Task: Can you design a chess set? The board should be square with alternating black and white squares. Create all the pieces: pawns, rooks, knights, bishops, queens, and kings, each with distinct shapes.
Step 2995:
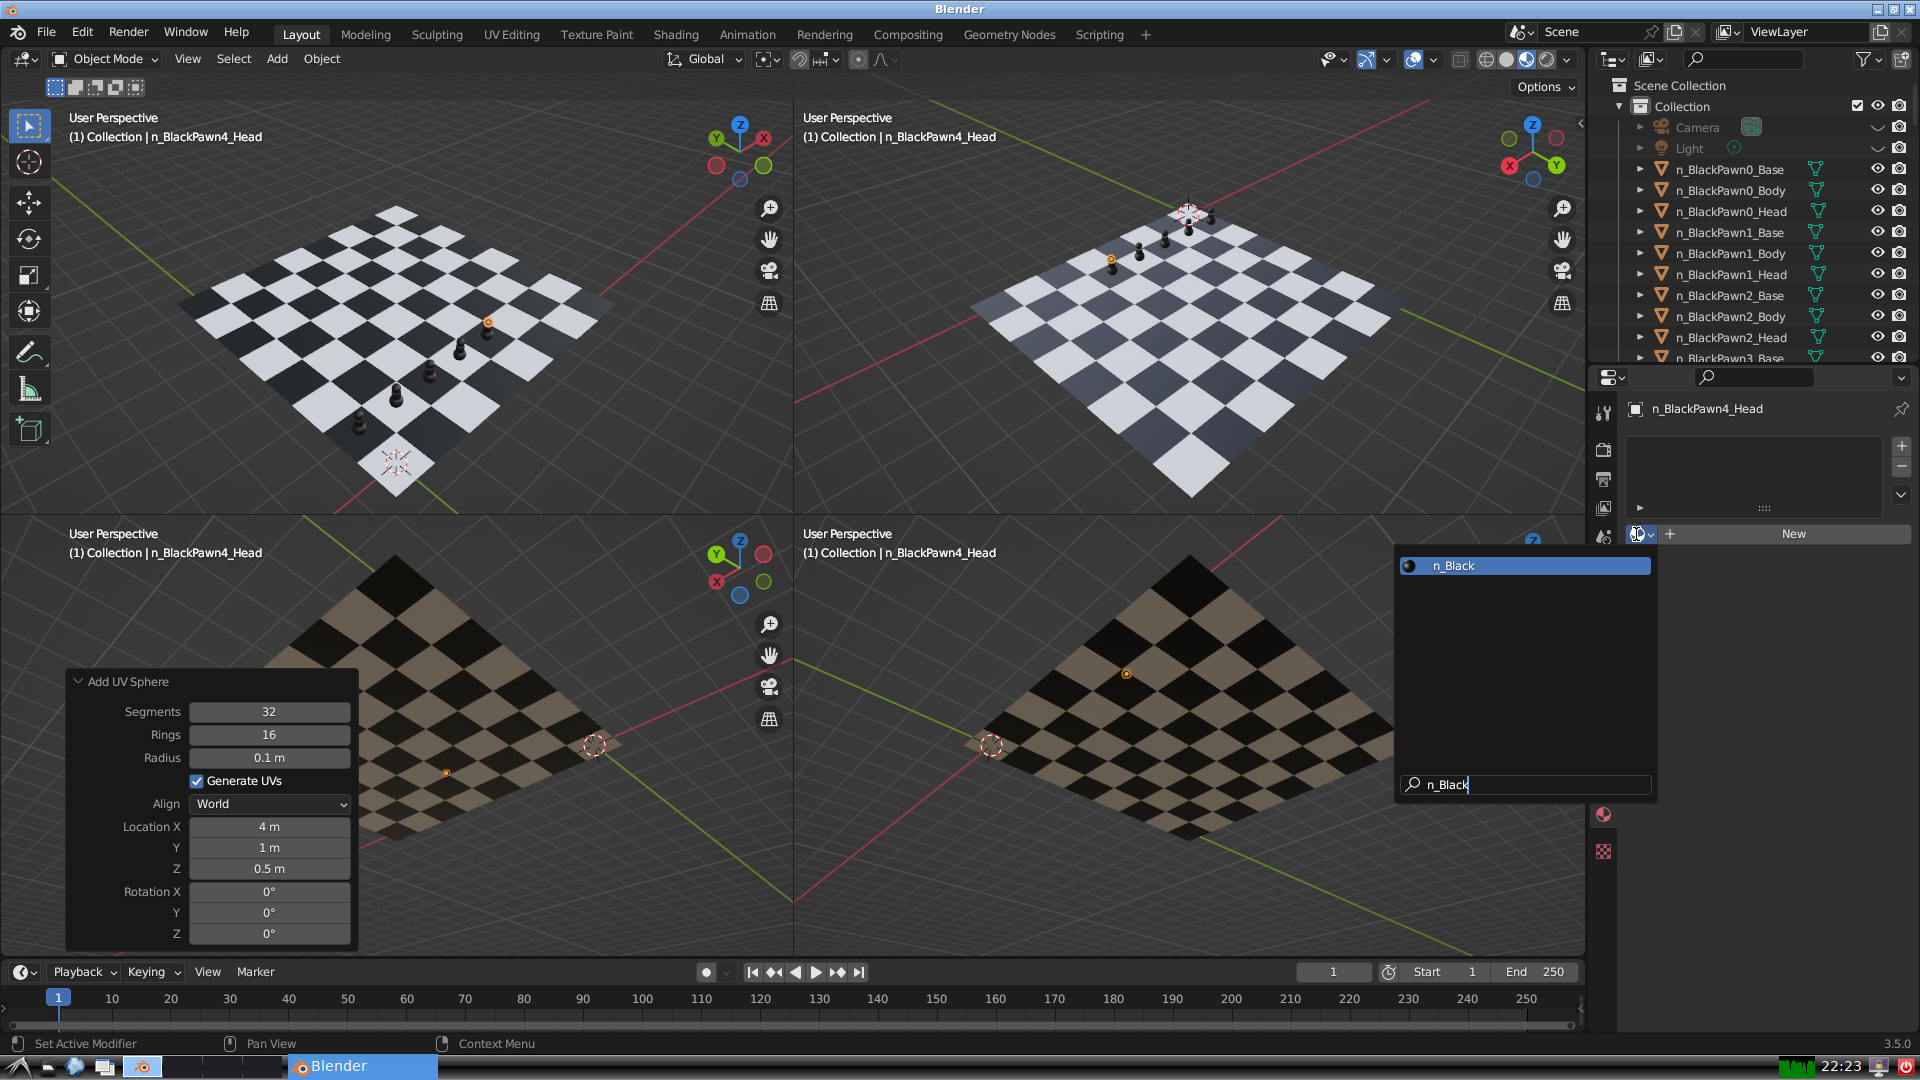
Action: {"key_press": ['Return']}